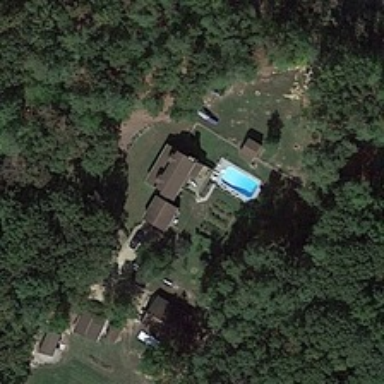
Several buildings with a swimming pool are semi-surrounded by a piece of forest .